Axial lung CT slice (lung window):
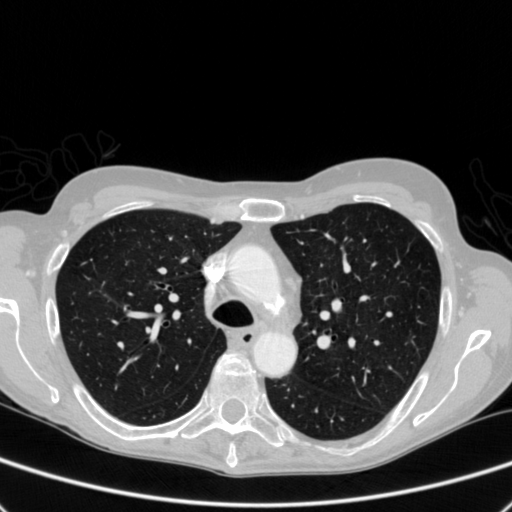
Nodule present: no